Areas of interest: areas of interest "Basketball Arena"
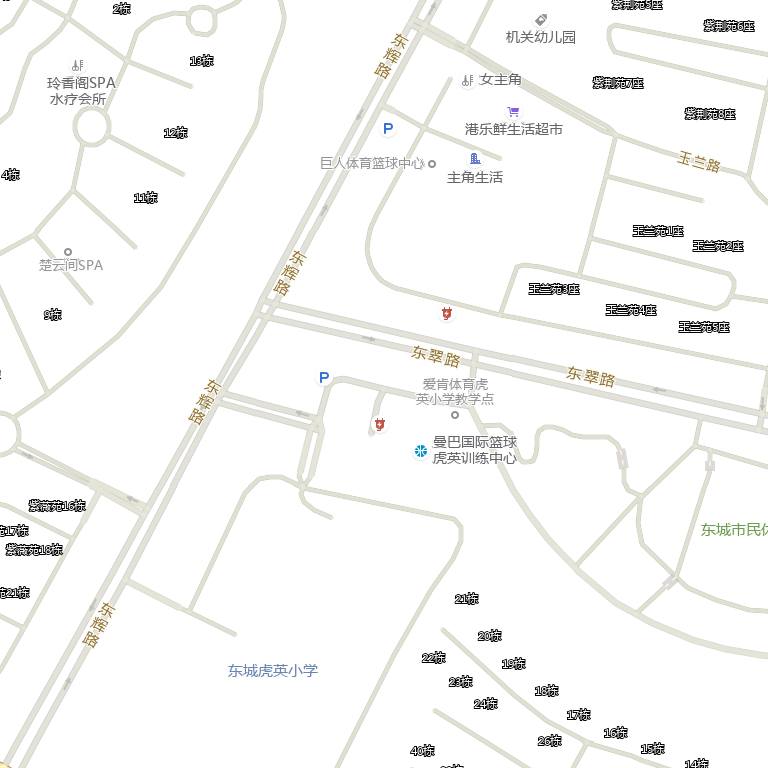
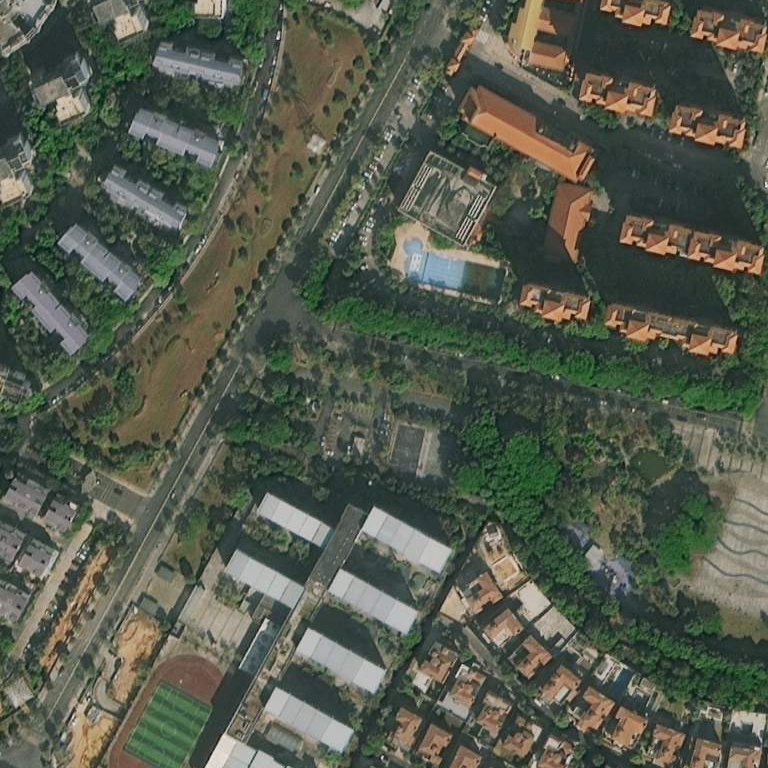